Field crop: maize
Growth stage: 2
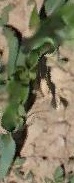
Species: maize